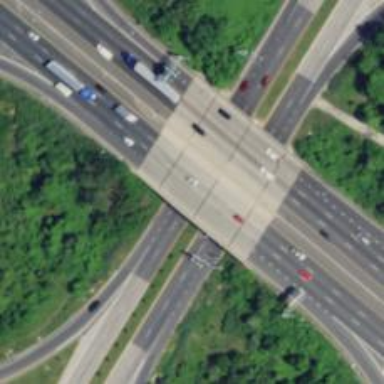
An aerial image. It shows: Asphalt primary highway with dual carriageway configuration and expressway characteristics.